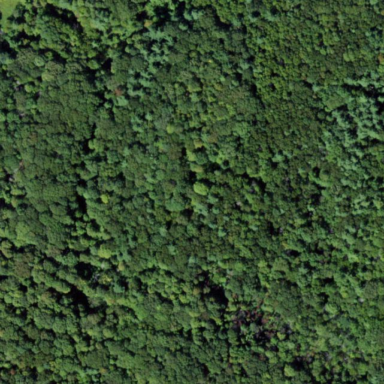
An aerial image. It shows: Serene woodland landscape.